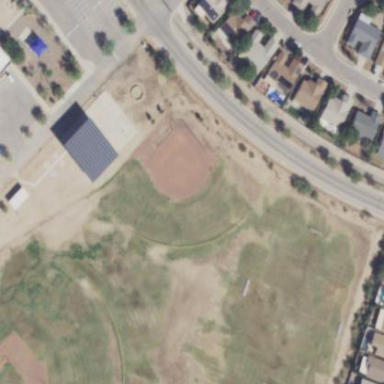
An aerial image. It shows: Softball pitch for leisure land activities.